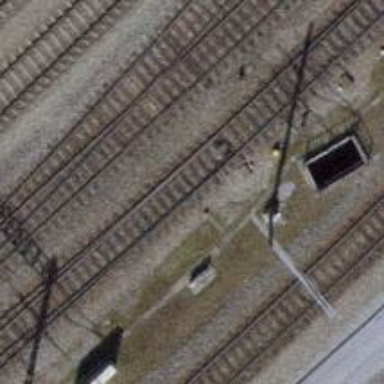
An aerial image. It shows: Railway switch.